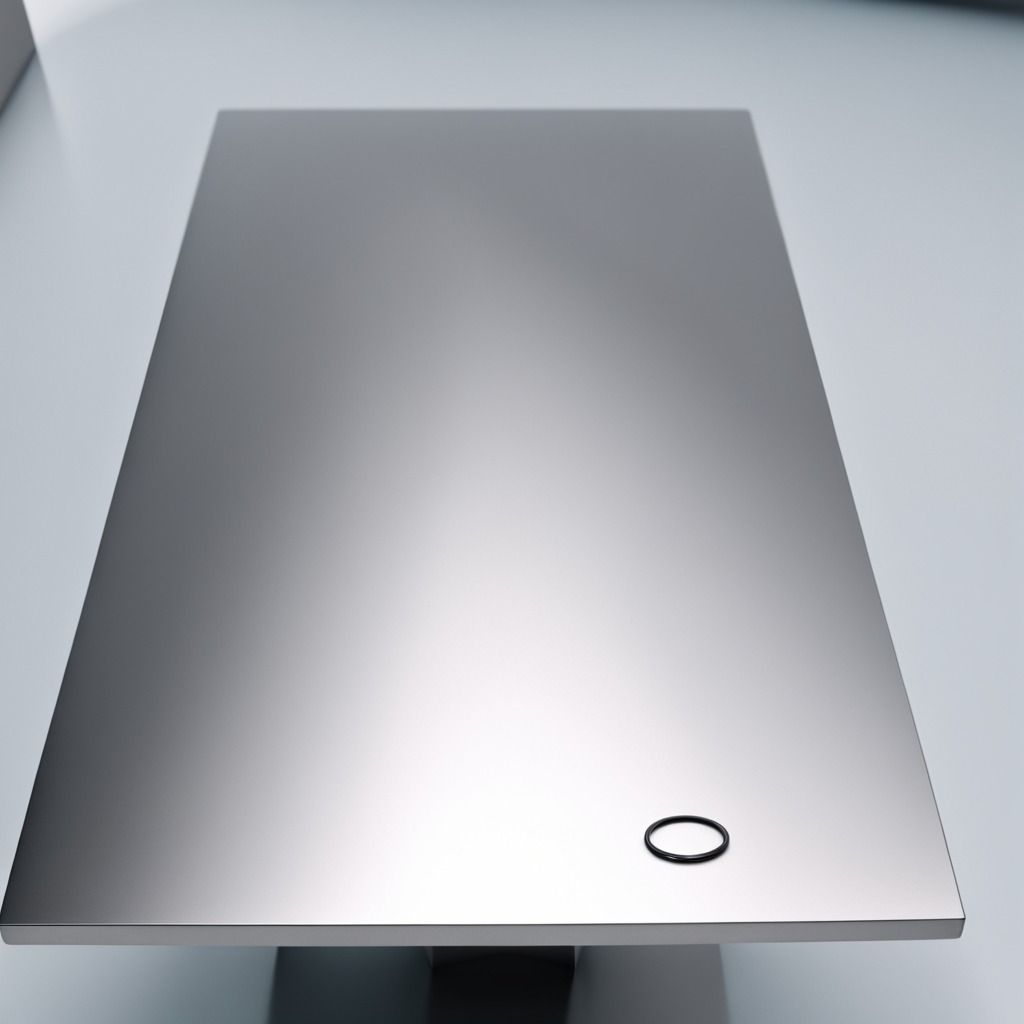
A rubber O-ring is lying on the stainless steel table.